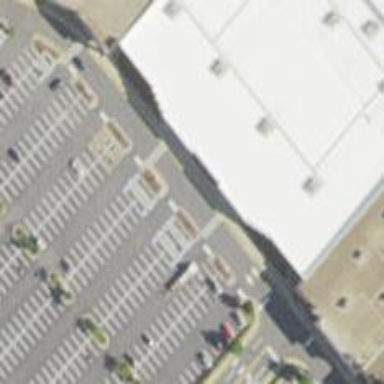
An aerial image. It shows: Parking space is available.